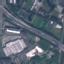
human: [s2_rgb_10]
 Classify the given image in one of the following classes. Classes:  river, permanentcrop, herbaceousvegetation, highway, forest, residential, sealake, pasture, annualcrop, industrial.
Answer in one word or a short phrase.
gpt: Highway